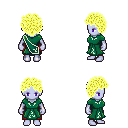
a pixel art fantasy rpg character, female body template, dark elf, purple skin, sash dress, red pants, gold curly afro hairstyle, four views (front, back, left, right), 2x2 character sprite sheet, small pixel art, hard edges, no anti-aliasing